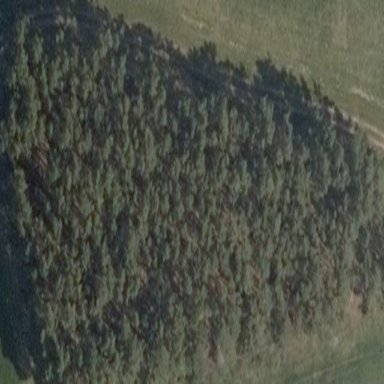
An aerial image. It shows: Forest area.